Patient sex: M
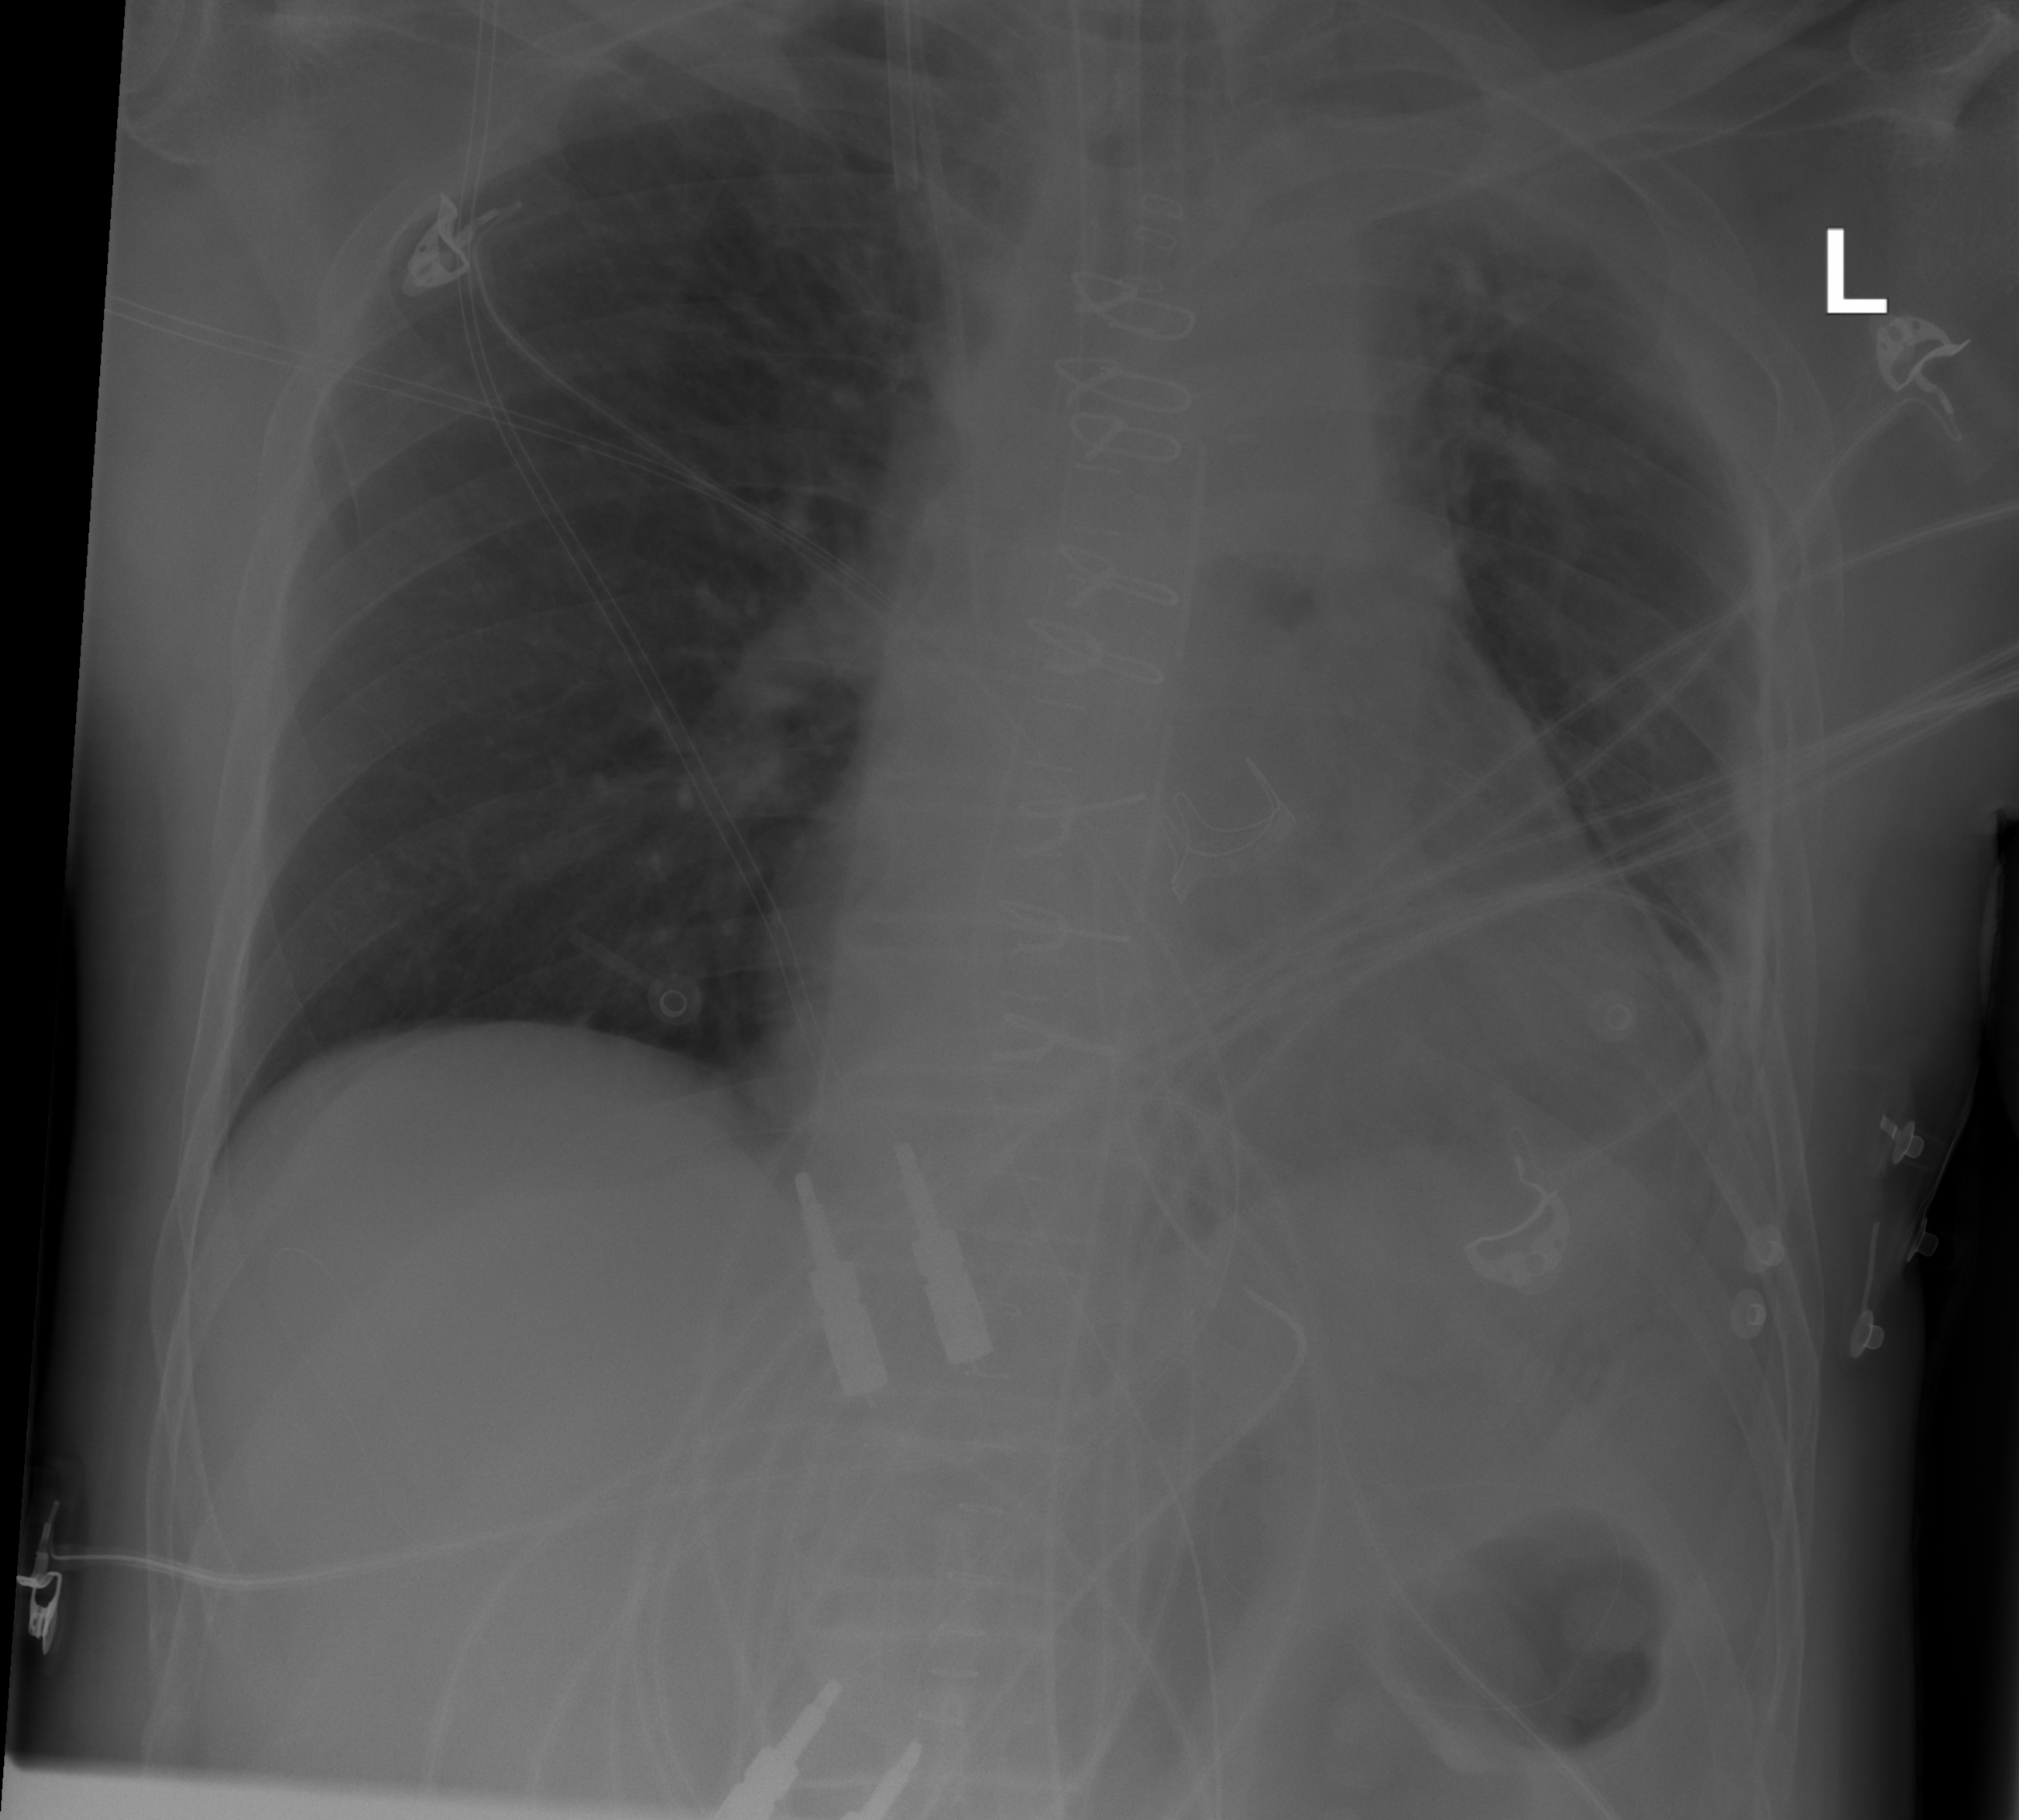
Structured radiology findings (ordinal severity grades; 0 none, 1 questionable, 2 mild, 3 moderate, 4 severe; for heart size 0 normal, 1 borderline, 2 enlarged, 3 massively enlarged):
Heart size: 2
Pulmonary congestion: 0
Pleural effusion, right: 0
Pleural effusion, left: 2
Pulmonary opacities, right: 0
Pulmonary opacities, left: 0
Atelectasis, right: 0
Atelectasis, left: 2